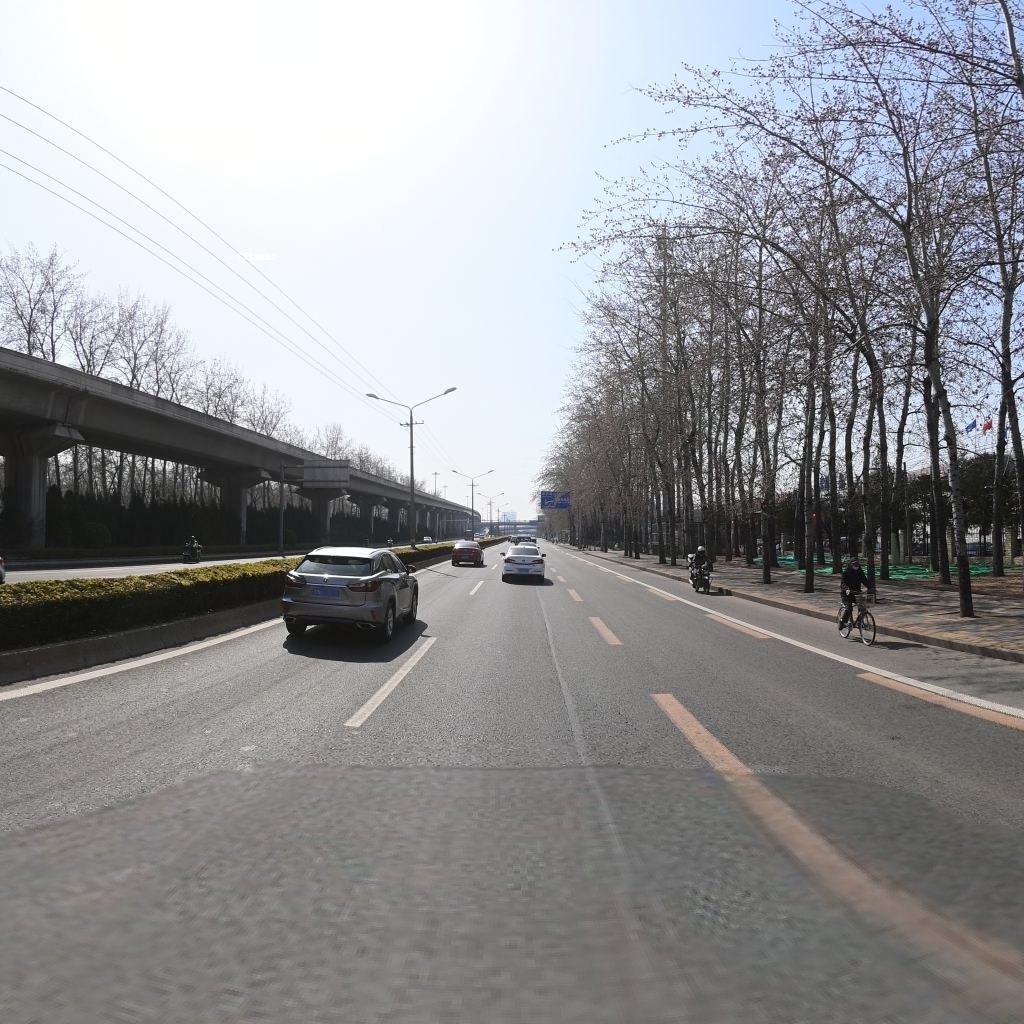
Region: Chaoyang
Road damage annotations: longitudinal patch